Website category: auto
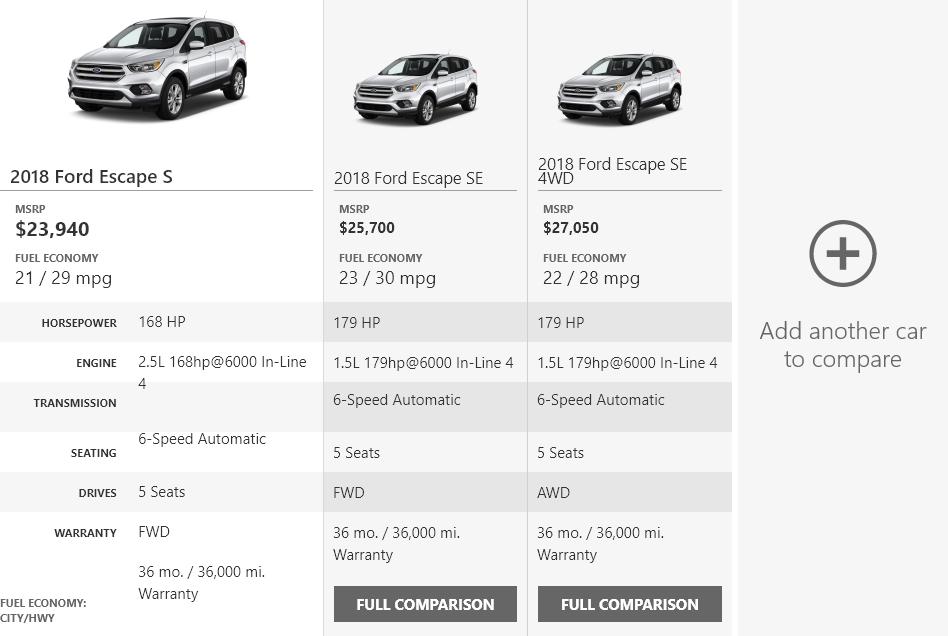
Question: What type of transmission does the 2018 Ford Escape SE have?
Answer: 6-Speed Automatic

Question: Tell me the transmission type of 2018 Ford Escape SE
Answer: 6-Speed Automatic

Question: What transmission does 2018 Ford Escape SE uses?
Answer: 6-Speed Automatic

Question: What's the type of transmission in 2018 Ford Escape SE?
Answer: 6-Speed Automatic

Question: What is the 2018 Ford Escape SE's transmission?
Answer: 6-Speed Automatic

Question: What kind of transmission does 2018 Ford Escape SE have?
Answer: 6-Speed Automatic

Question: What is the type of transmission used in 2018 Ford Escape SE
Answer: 6-Speed Automatic

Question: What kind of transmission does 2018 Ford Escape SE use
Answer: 6-Speed Automatic

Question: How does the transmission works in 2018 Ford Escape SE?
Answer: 6-Speed Automatic

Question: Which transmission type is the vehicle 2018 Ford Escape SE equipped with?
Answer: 6-Speed Automatic

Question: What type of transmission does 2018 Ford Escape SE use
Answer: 6-Speed Automatic

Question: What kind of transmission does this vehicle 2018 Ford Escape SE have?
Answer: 6-Speed Automatic

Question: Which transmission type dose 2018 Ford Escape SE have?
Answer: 6-Speed Automatic

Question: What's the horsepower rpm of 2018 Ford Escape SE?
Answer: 179 HP

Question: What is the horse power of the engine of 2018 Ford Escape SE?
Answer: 179 HP

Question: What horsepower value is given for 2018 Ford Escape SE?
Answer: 179 HP

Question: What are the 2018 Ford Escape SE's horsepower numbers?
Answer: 179 HP

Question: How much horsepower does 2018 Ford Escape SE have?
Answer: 179 HP

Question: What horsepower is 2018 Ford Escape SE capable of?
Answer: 179 HP

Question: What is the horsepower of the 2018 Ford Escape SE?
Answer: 179 HP

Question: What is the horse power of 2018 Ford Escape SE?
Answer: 179 HP

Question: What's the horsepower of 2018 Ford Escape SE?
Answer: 179 HP

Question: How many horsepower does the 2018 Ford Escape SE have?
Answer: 179 HP

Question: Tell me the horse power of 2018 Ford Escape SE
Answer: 179 HP

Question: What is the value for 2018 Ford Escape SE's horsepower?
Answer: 179 HP

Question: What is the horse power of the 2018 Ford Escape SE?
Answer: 179 HP

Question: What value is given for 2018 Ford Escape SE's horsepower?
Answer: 179 HP

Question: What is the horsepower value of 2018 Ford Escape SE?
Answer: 179 HP

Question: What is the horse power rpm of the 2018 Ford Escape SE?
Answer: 179 HP

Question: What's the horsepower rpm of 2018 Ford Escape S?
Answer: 168 HP

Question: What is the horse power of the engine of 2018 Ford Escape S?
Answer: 168 HP

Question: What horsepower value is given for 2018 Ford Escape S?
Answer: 168 HP

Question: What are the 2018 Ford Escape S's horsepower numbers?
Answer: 168 HP

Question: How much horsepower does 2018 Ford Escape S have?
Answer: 168 HP

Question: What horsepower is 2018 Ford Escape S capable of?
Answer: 168 HP

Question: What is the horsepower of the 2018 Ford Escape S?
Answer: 168 HP

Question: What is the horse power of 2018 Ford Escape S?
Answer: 168 HP

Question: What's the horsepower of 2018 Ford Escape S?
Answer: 168 HP

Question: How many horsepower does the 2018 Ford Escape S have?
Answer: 168 HP

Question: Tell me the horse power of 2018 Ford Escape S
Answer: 168 HP

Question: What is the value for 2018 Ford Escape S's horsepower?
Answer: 168 HP

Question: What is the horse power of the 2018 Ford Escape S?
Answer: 168 HP

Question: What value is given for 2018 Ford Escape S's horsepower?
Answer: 168 HP

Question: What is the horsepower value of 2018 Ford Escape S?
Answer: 168 HP

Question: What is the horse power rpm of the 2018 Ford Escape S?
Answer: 168 HP

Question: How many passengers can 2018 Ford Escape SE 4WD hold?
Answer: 5 Seats

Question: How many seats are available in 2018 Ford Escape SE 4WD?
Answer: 5 Seats

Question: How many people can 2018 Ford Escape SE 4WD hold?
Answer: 5 Seats

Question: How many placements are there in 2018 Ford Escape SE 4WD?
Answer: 5 Seats

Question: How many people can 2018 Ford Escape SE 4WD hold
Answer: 5 Seats

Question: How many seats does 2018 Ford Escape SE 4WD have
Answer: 5 Seats

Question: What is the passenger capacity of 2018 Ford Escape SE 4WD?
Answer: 5 Seats

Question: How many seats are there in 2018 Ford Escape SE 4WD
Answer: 5 Seats

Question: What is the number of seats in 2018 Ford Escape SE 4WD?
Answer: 5 Seats

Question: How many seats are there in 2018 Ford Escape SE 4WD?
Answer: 5 Seats

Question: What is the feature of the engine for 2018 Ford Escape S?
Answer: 2.5L 168hp@6000 In-Line 4

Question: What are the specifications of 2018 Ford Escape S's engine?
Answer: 2.5L 168hp@6000 In-Line 4

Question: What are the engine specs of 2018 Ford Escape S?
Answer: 2.5L 168hp@6000 In-Line 4

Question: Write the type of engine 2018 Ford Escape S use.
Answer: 2.5L 168hp@6000 In-Line 4

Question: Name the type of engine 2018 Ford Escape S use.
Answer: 2.5L 168hp@6000 In-Line 4

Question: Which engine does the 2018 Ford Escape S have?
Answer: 2.5L 168hp@6000 In-Line 4

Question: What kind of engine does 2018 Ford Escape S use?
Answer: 2.5L 168hp@6000 In-Line 4

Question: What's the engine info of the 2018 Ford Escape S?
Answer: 2.5L 168hp@6000 In-Line 4

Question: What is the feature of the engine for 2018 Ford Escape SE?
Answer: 1.5L 179hp@6000 In-Line 4